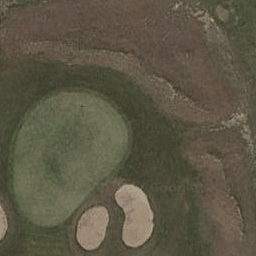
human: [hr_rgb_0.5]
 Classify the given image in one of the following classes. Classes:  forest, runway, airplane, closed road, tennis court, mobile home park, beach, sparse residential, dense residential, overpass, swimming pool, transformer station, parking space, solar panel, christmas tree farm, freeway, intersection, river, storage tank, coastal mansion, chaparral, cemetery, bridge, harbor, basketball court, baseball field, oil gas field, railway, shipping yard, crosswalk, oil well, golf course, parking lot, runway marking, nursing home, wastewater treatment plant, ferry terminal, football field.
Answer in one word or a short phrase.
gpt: golf course